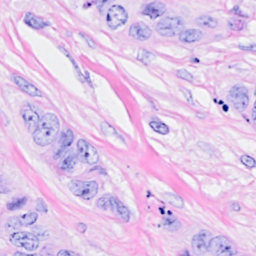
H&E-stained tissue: Breast